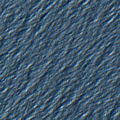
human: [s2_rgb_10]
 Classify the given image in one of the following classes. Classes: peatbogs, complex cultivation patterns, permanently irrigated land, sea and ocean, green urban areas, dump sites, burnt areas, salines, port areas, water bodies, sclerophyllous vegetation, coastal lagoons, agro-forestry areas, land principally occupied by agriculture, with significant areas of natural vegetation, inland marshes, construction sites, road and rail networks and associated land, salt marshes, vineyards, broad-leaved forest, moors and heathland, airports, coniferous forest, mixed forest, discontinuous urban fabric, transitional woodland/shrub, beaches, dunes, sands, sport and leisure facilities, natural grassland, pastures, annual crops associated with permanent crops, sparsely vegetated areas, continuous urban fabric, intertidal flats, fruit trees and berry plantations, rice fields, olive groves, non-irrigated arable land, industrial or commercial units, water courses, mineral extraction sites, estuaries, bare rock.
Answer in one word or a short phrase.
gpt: sea and ocean